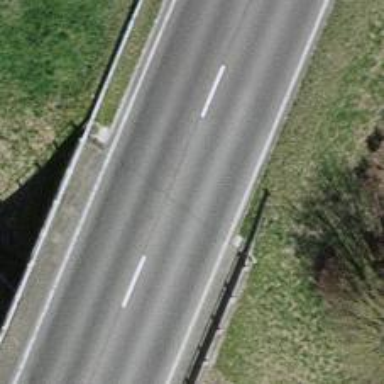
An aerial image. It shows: Primary highway bridge with asphalt surface.